Interaction volume radius: 10 \u00c5
Interaction volume height: 50 \u00c5
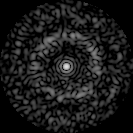
Disorder parameter: 0.8441